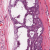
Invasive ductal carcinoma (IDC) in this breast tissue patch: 0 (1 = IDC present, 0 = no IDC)